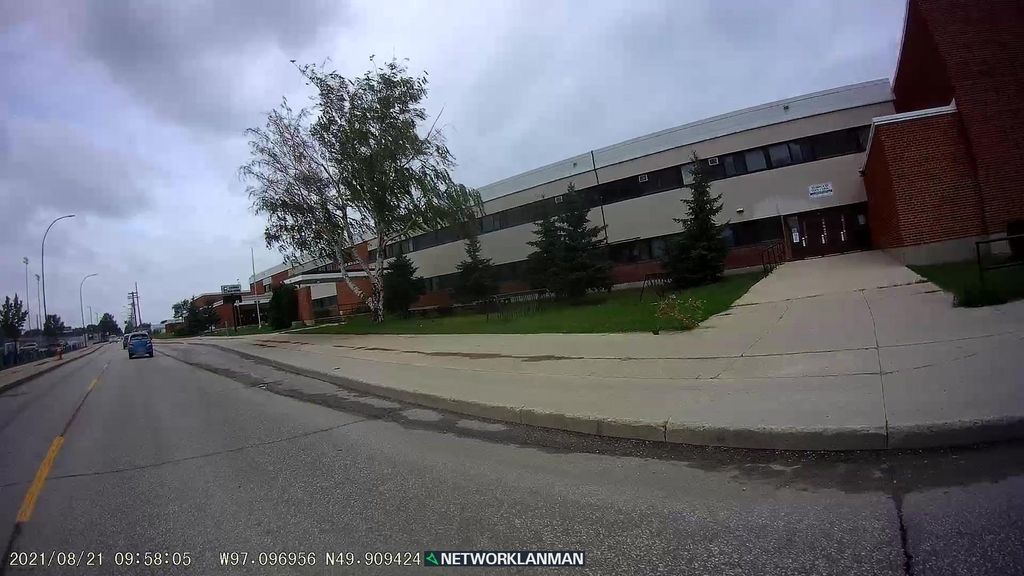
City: winnipeg